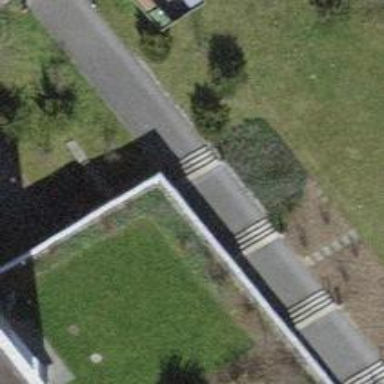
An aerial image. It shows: Set of steps on the road.